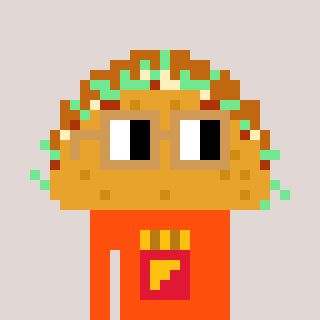
a pixel art character with square brown glasses, a taco-shaped head and a orange-colored body on a warm background